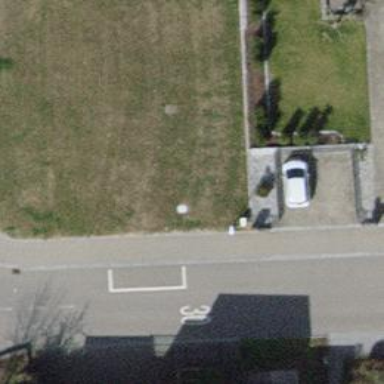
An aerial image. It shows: Street cabinet.